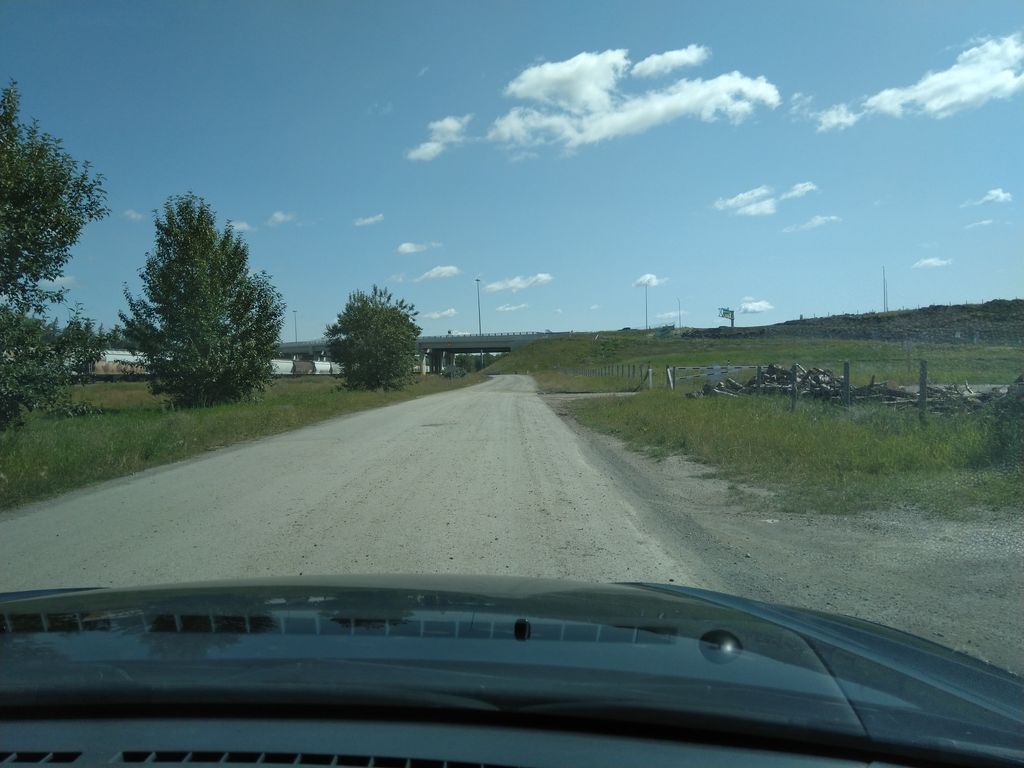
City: calgary